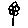
Label: flower